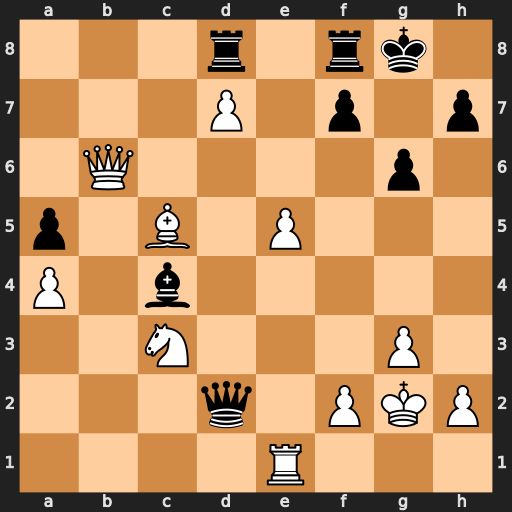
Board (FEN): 3r1rk1/3P1p1p/1Q4p1/p1B1P3/P1b5/2N3P1/3q1PKP/4R3
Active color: w
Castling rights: -
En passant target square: -
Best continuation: Rd1 Qxd1 Nxd1